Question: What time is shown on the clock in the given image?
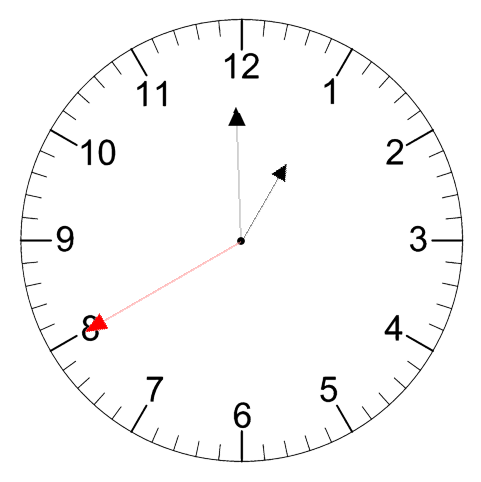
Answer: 12:59:40